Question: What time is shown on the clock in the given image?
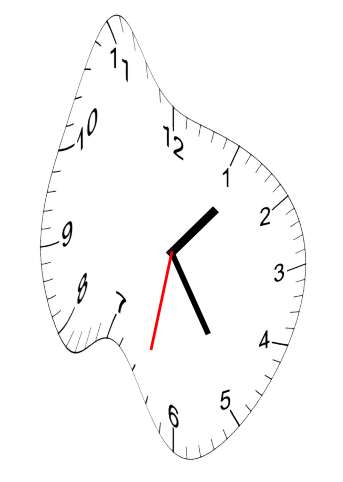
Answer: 01:24:32